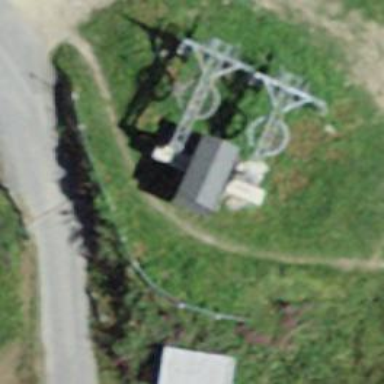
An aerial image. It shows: Pylon used for aerialway.